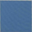
Piece: xx